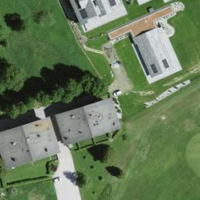
EUNIS habitat code: 53
Species observed at this site:
Dactylorhiza sambucina